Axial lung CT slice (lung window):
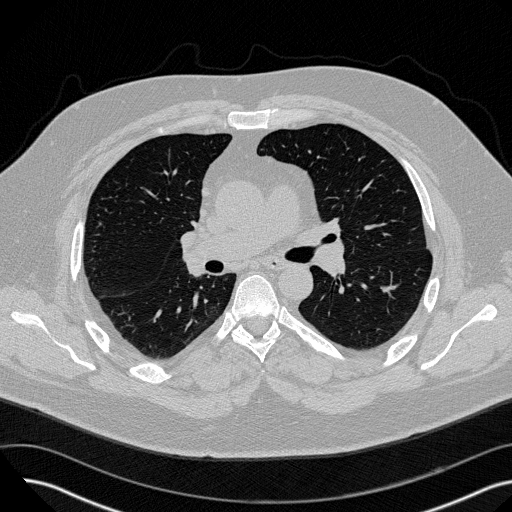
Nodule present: no